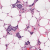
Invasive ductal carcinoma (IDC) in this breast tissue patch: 1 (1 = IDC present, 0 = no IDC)